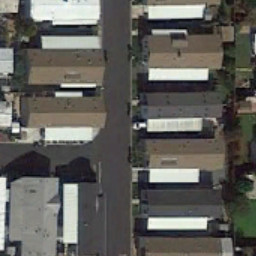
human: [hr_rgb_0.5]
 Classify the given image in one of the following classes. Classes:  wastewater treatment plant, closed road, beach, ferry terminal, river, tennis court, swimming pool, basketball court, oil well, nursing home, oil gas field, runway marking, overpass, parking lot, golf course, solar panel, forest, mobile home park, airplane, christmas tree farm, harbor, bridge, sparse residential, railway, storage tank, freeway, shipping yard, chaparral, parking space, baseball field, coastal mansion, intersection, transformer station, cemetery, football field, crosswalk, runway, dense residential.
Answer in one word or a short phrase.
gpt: mobile home park